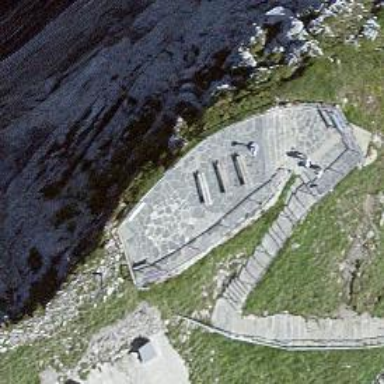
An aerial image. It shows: Bench.